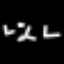
Label: angel